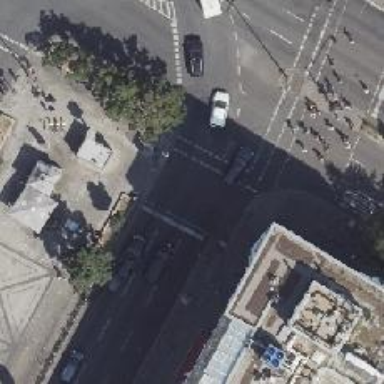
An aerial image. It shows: Road crossing with traffic signals.